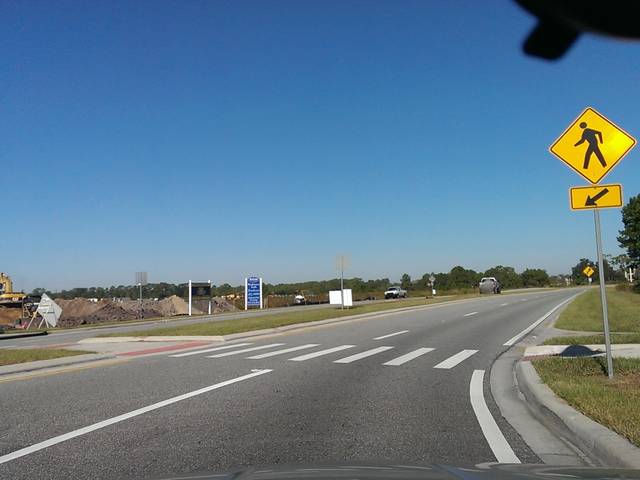
Region: United States
Coordinates: 28.444, -81.561